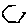
Label: hexagon